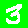
Digit: 3